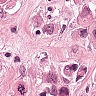
Metastatic tissue present: yes